Question: Is it possible to restrict the file type extension for find usages?
For example, when performing find usages while using TypeScript it would be useful to only see usages found in '*.ts' files, the '*.js' files should be excluded:

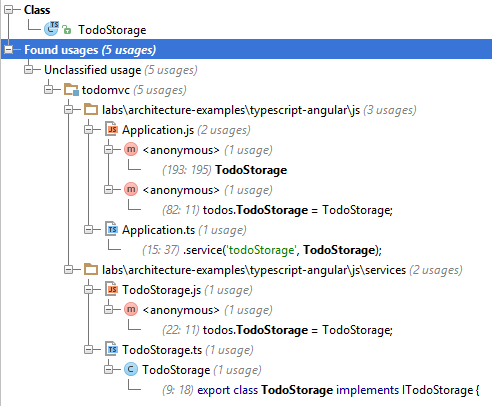
Answer: You can use scopes here. In Settings/Scopes add a new scope with only .ts files included, then select your class, hit Ctrl+Alt+Shift+F7 (Edit | Find | Find usages settings) , select the scope above as a scope in 'Find Usages' dialog